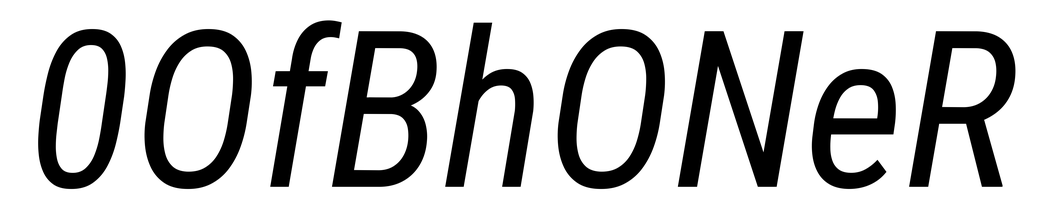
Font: Roboto-Italic_Condensed_Italic